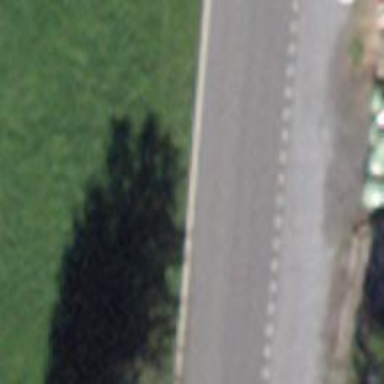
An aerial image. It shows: Passing place on the road.